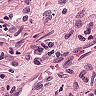
Metastatic tissue present: no